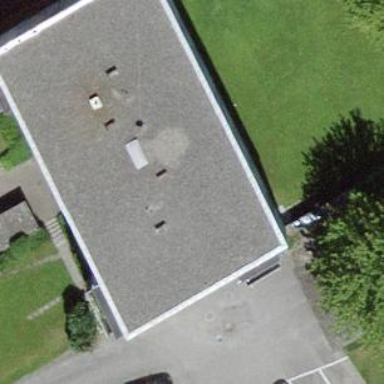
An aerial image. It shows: Flat-roofed building.